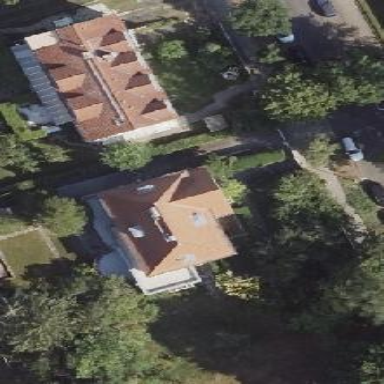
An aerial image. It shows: House with hipped roof.